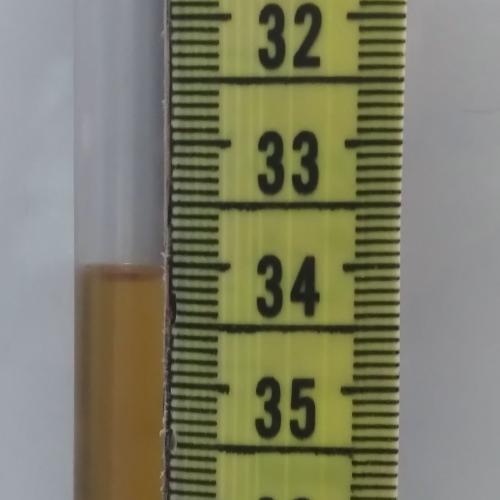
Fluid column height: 34.1 cm